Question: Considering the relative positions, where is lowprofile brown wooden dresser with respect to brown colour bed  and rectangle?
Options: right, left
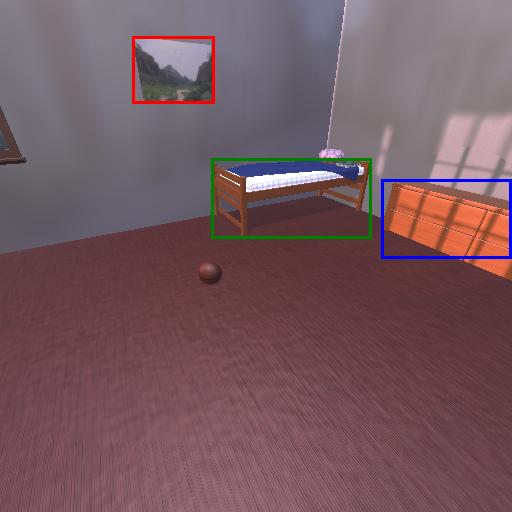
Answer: right